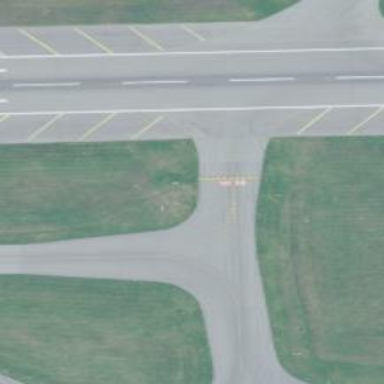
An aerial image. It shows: Image of taxiway at airport.